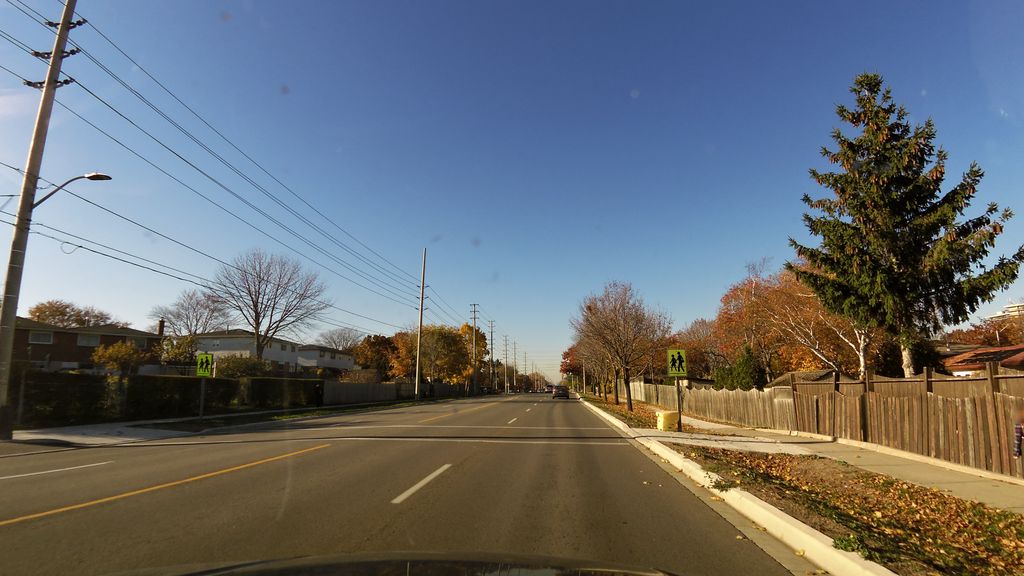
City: toronto